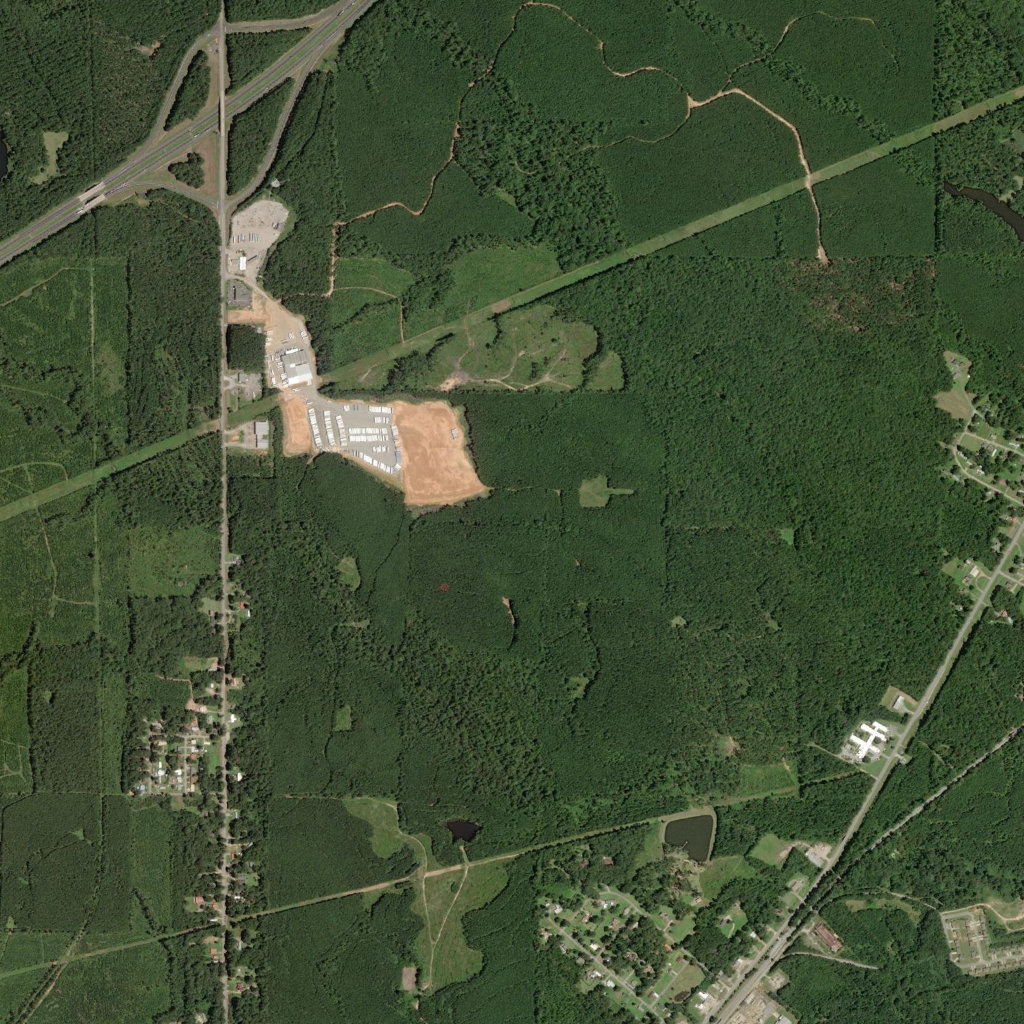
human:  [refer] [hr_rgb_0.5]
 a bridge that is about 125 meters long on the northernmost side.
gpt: <box>[[21, 9, 21, 13, 0]]</box>